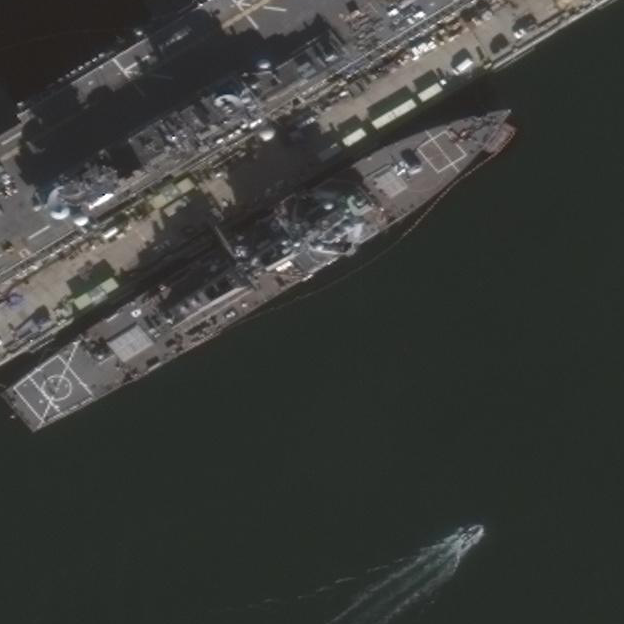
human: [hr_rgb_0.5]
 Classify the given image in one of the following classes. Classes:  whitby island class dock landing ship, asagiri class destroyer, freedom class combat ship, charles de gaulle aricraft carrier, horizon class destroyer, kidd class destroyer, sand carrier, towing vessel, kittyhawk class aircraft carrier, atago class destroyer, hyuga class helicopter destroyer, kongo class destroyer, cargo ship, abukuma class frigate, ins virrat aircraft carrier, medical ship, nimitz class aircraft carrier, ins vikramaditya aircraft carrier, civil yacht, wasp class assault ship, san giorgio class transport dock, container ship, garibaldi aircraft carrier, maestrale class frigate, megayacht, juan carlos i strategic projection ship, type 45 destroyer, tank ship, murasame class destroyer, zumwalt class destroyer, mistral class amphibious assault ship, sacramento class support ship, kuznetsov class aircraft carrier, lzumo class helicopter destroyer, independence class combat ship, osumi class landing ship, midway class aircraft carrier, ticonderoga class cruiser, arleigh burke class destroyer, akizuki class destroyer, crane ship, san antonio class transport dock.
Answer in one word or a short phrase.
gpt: Arleigh Burke class destroyer